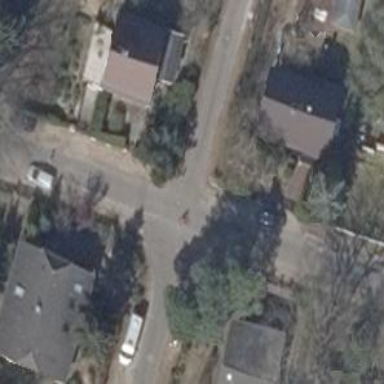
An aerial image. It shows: Smooth asphalt road in residential area.